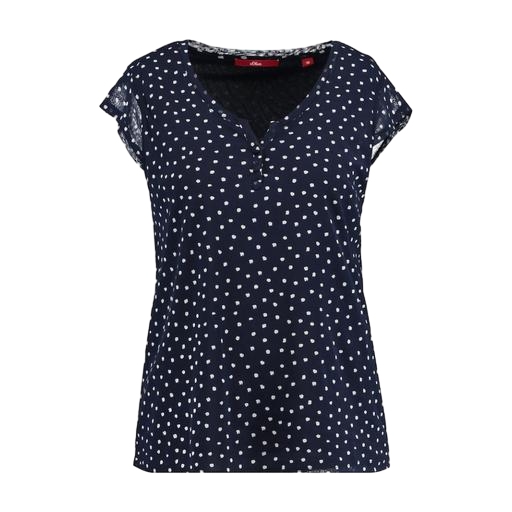
navy spot pleat front top, blue plus size printed t-shirt only macy, blue printed v-neck top only macy, white background